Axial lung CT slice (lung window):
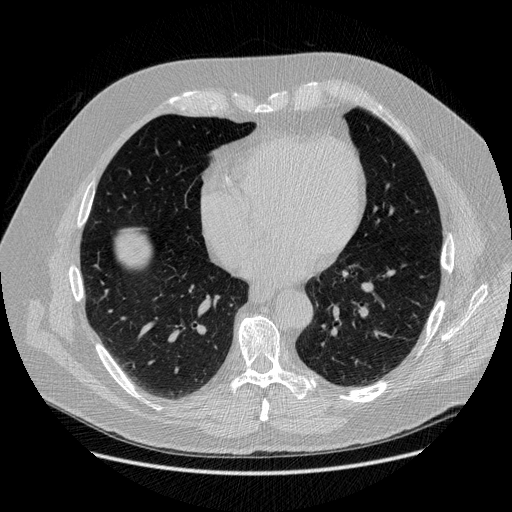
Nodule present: no